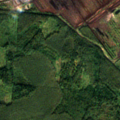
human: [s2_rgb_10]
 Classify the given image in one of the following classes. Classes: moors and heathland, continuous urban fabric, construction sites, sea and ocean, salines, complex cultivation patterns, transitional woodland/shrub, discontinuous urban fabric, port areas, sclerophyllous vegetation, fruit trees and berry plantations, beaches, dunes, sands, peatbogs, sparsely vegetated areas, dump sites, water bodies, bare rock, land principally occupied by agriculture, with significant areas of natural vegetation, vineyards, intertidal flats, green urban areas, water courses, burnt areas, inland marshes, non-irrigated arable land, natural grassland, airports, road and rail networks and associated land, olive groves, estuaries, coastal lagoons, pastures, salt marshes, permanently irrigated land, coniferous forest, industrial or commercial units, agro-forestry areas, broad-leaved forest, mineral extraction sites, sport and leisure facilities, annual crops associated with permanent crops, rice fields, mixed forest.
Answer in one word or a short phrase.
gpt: broad-leaved forest, coniferous forest, mixed forest, transitional woodland/shrub, peatbogs